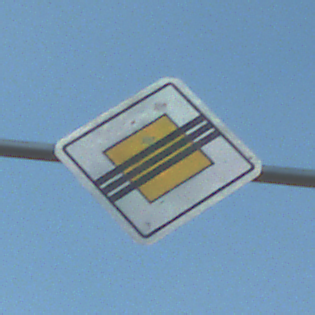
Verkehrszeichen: EndeVorfahrtsstrasse
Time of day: MorningAfternoon
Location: Outdoor (Suburban)
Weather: Clear
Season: NotSpecified
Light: Natural